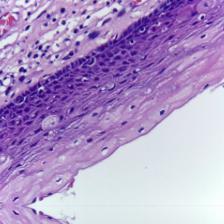
Diagnosis: Normal